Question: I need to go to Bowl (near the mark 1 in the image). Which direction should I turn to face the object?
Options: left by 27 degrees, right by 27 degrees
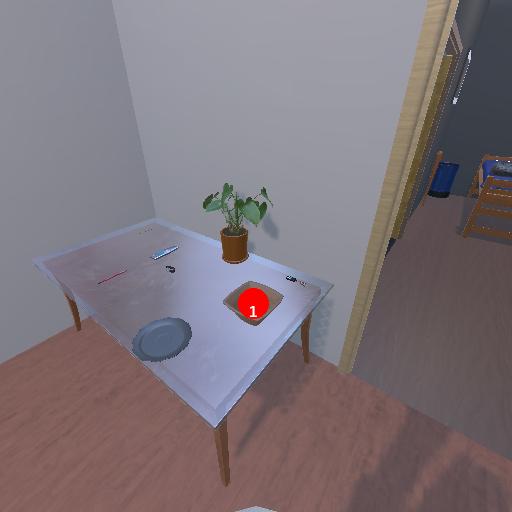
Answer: left by 27 degrees